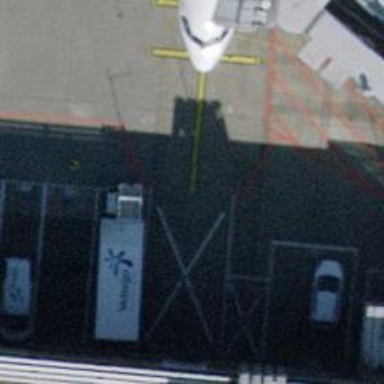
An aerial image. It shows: Airport parking position.